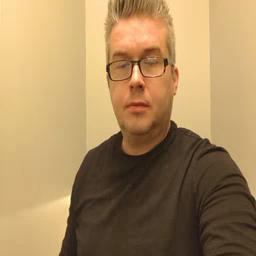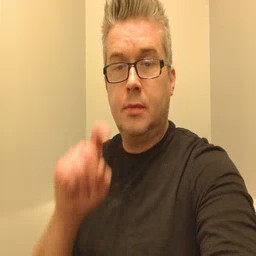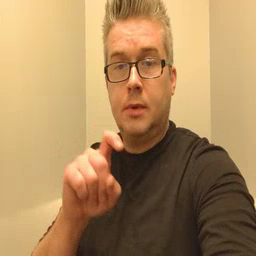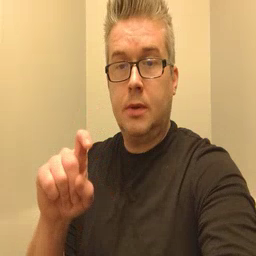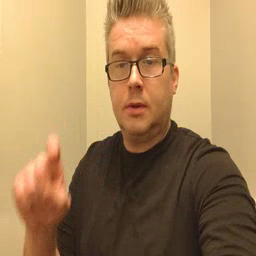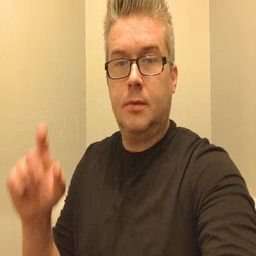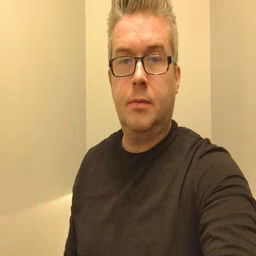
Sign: closet